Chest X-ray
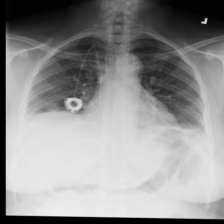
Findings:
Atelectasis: negative
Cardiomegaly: negative
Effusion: negative
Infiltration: negative
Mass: negative
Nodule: negative
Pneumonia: negative
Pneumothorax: negative
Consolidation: negative
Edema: negative
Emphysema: negative
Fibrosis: negative
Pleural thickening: negative
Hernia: negative